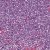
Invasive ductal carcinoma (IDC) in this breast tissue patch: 1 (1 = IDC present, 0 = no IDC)